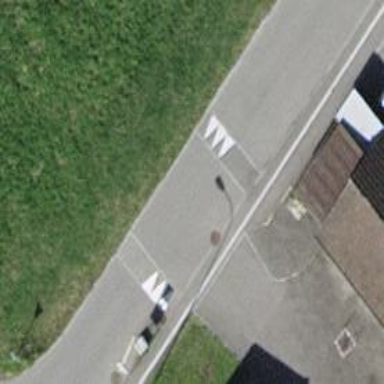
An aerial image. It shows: Traffic hump for calming the traffic.